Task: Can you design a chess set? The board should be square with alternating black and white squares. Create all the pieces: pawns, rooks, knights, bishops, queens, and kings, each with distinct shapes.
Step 4308:
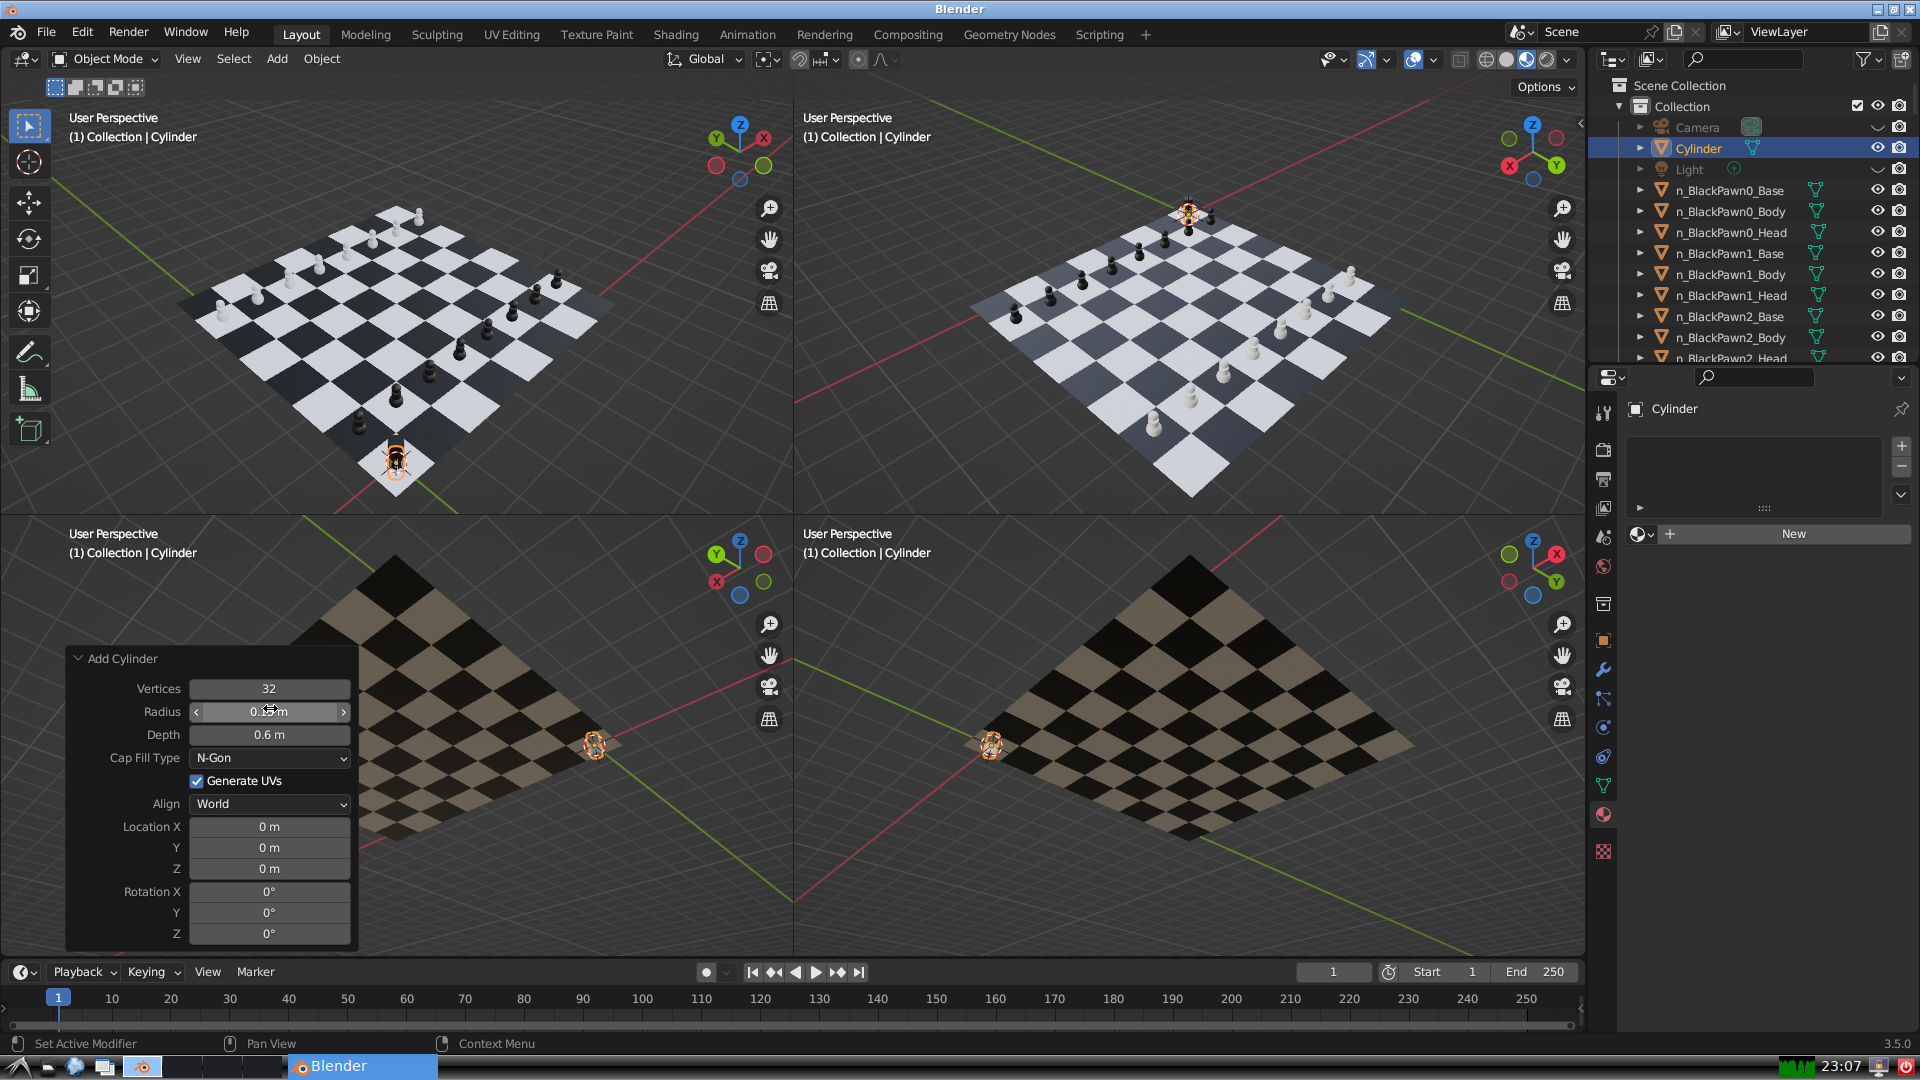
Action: click: no